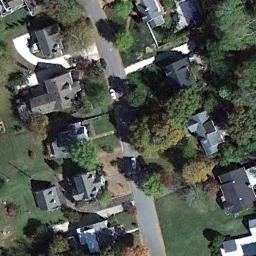
Label: residential